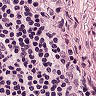
Metastatic tissue present: no